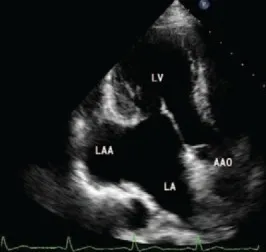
Transthoracic echocardiograms. Apical 3-chamber.
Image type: radiology (ultrasound)